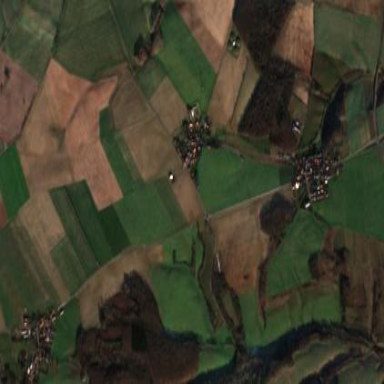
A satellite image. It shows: Picturesque farmland scene.